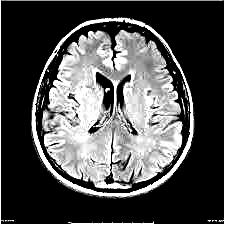
Label: notumor